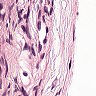
Metastatic tissue present: no